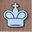
Piece: wK